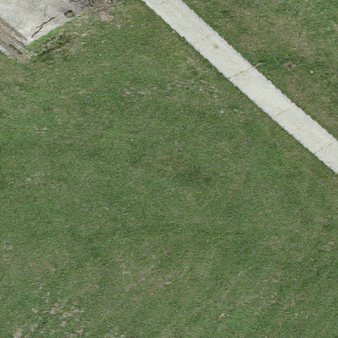
Label: other